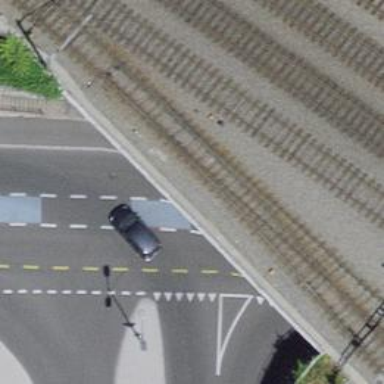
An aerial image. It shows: Secondary road with asphalt surface and dedicated cycle lane on the left.